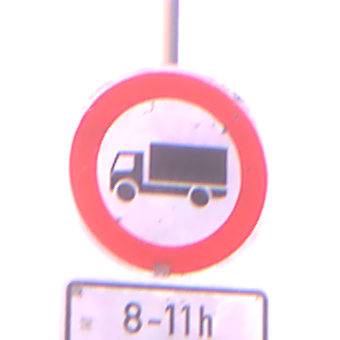
Verkehrszeichen: VerbotFuerKraftfahrzeugeUeberDreiKommaFuenfTonnen
Zusatzzeichen unten: ZeitangabenOhneBeschraenkungAufWochentage2
Umgebung: Outdoor, Urban
Tageszeit: SunriseSunset
Wetter: PartlyCloudy
Licht: Natural
Jahreszeit: NotSpecified
Kontrast: MediumContrast